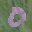
Label: 0